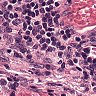
Metastatic tissue present: no